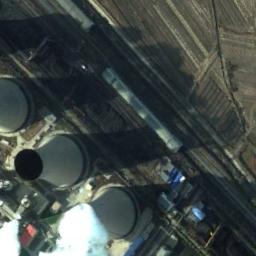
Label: thermal_power_station